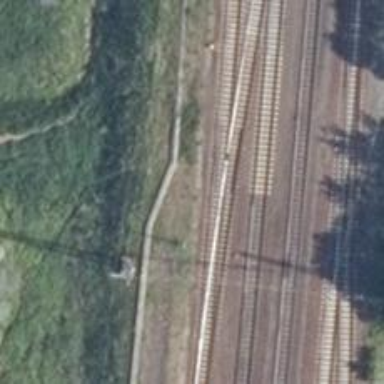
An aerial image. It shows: Railway track with contact line for electrification.